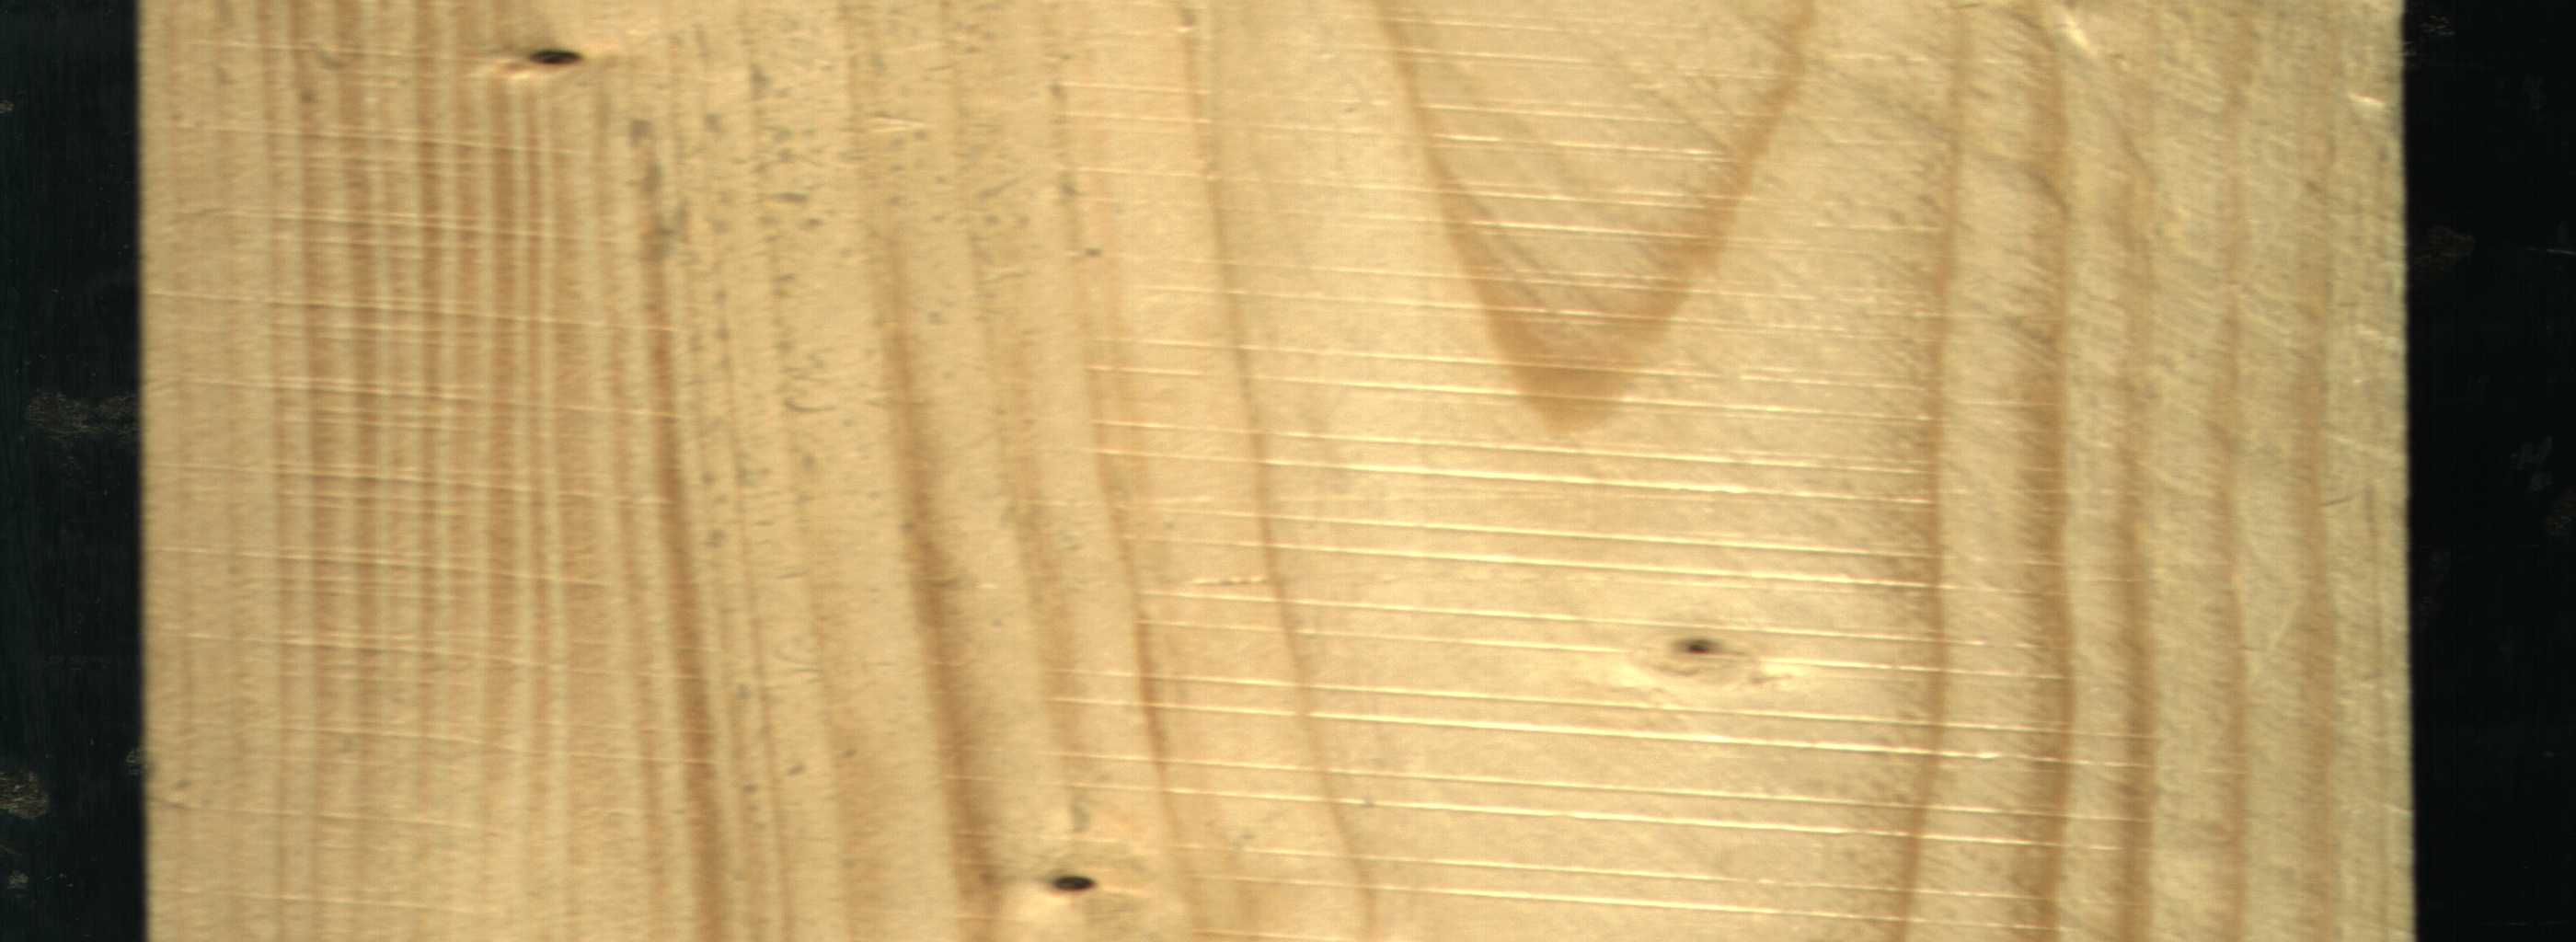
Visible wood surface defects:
Live_Knot
Live_Knot
Live_Knot